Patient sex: M
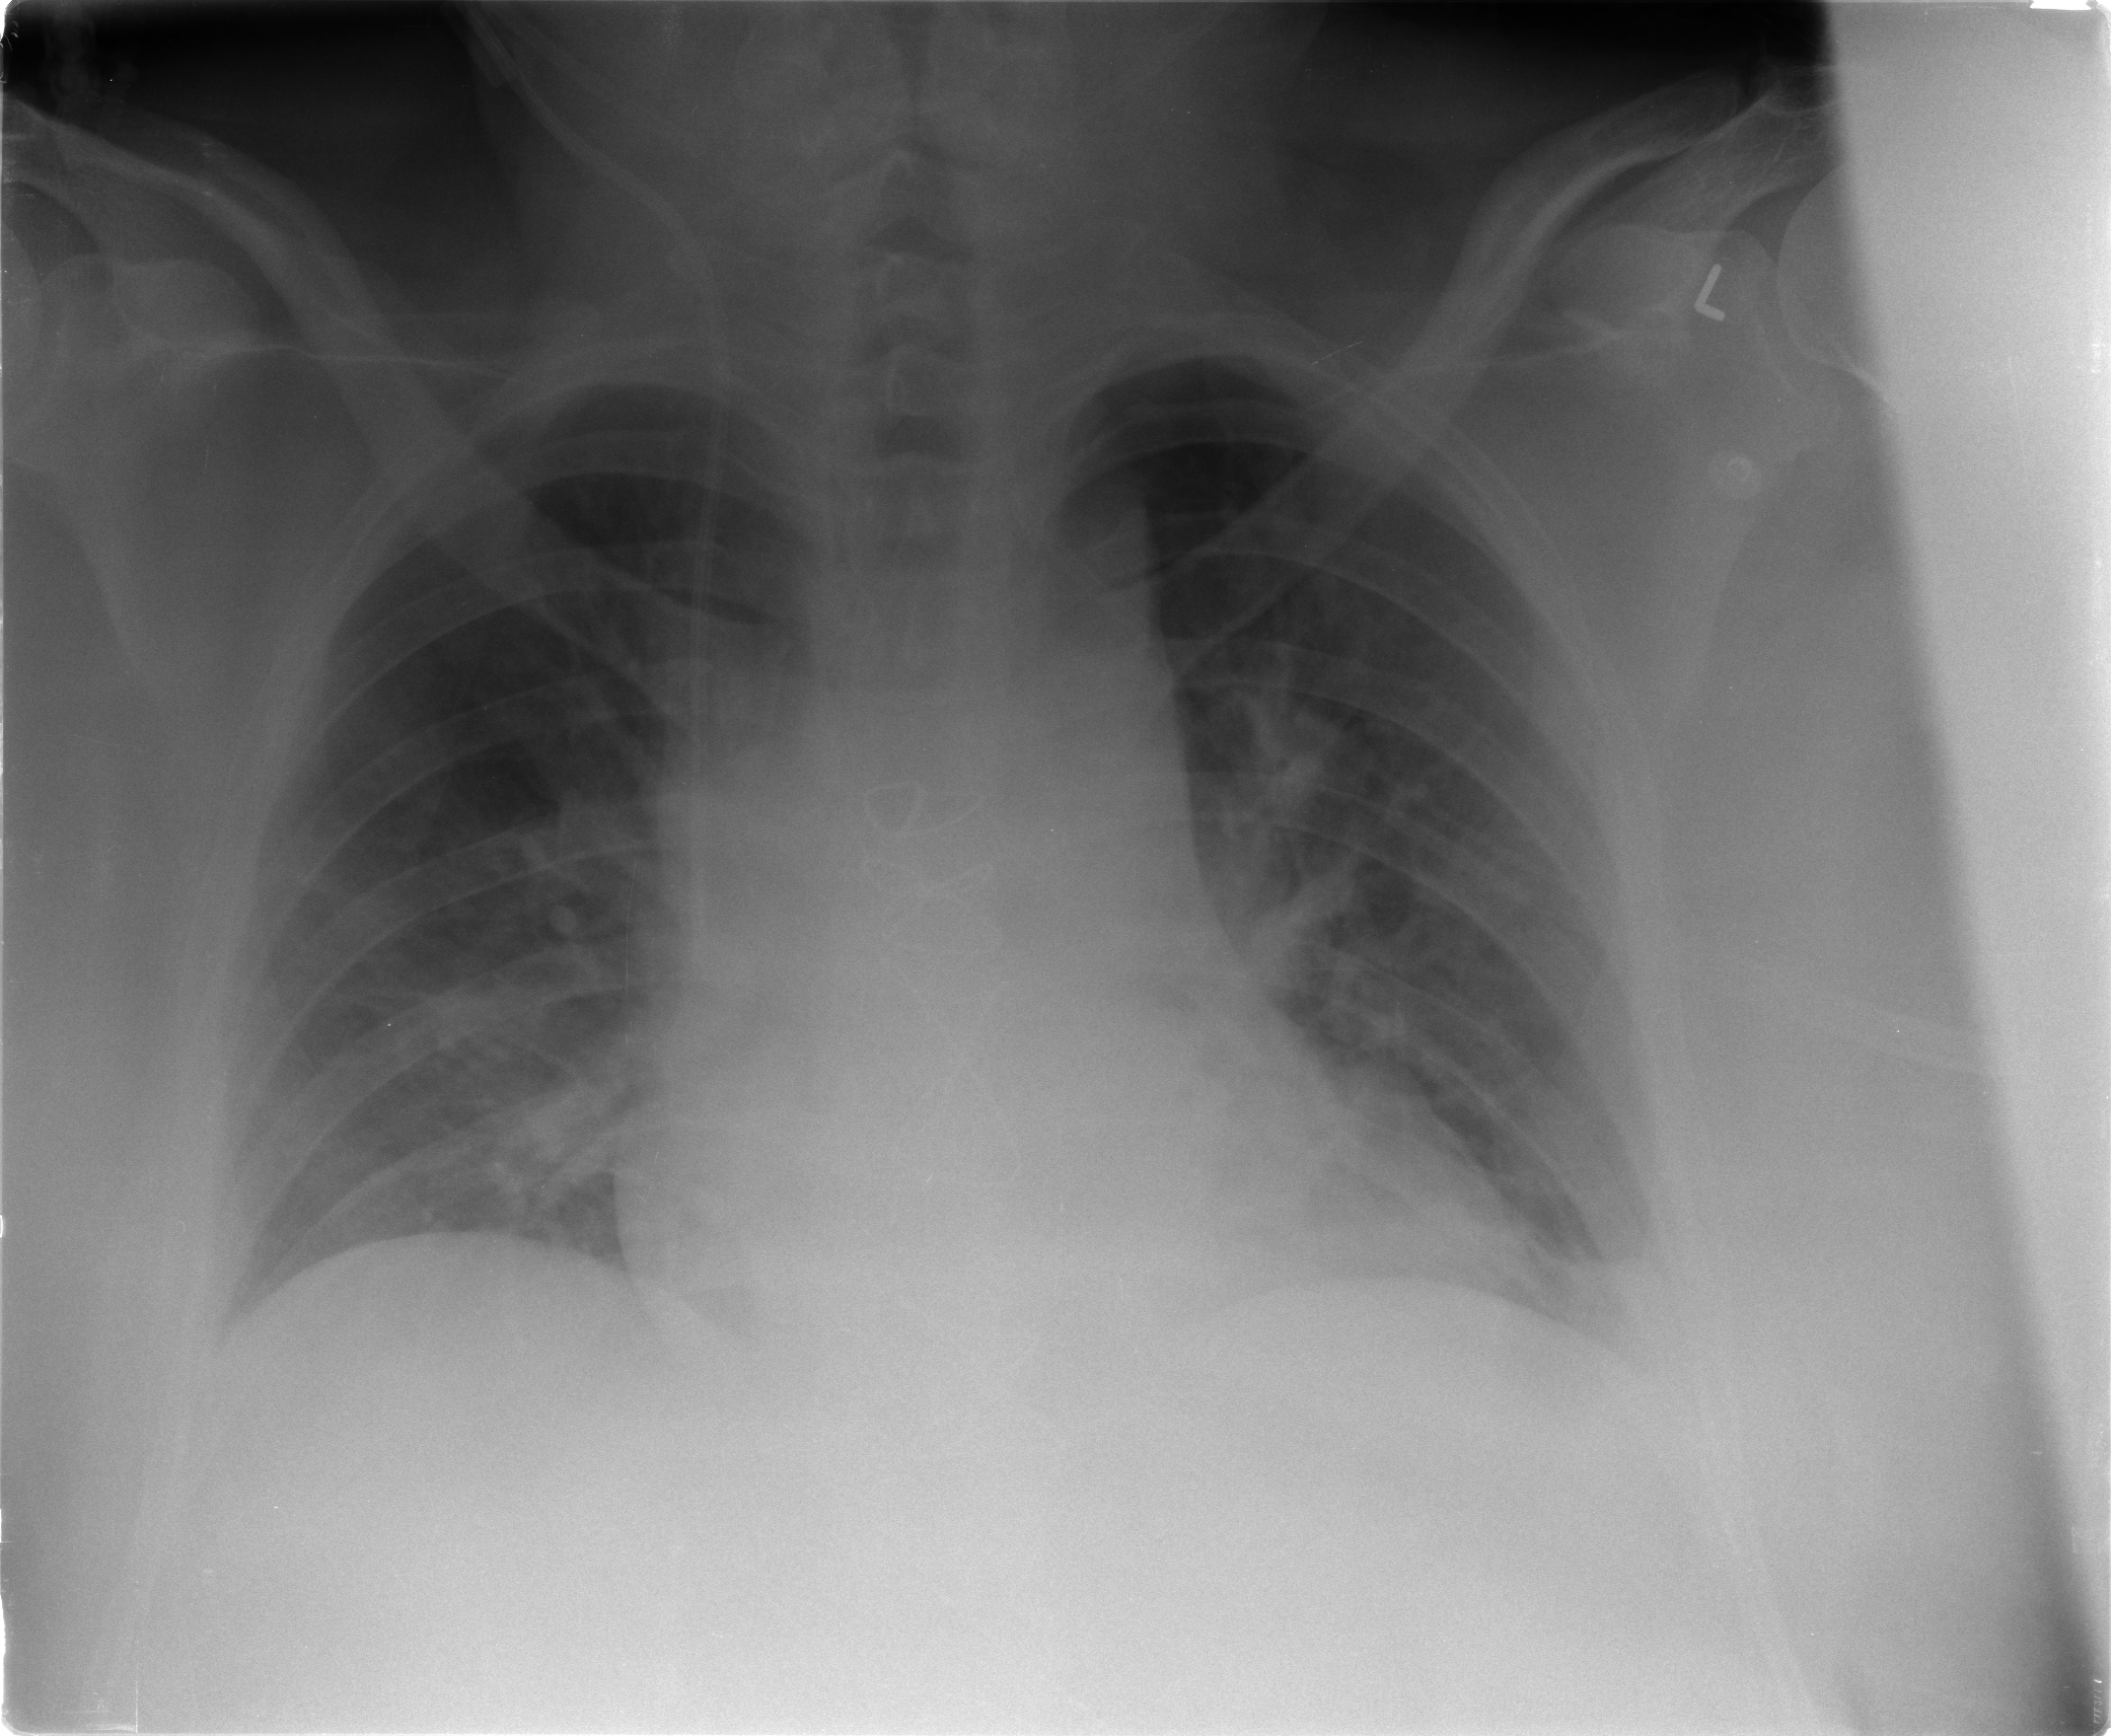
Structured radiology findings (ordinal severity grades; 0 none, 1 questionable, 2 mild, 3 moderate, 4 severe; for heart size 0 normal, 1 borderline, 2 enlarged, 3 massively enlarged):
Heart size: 1
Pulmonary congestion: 1
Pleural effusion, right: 0
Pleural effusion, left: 1
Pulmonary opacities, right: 0
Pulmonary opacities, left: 0
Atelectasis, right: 1
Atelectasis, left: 2